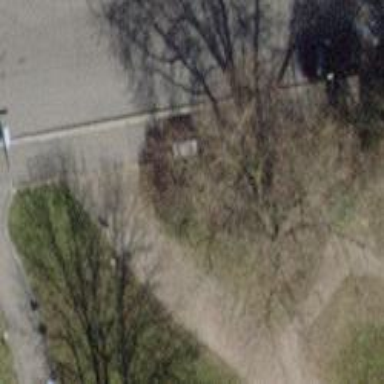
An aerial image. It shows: Street cabinet used for power utility.